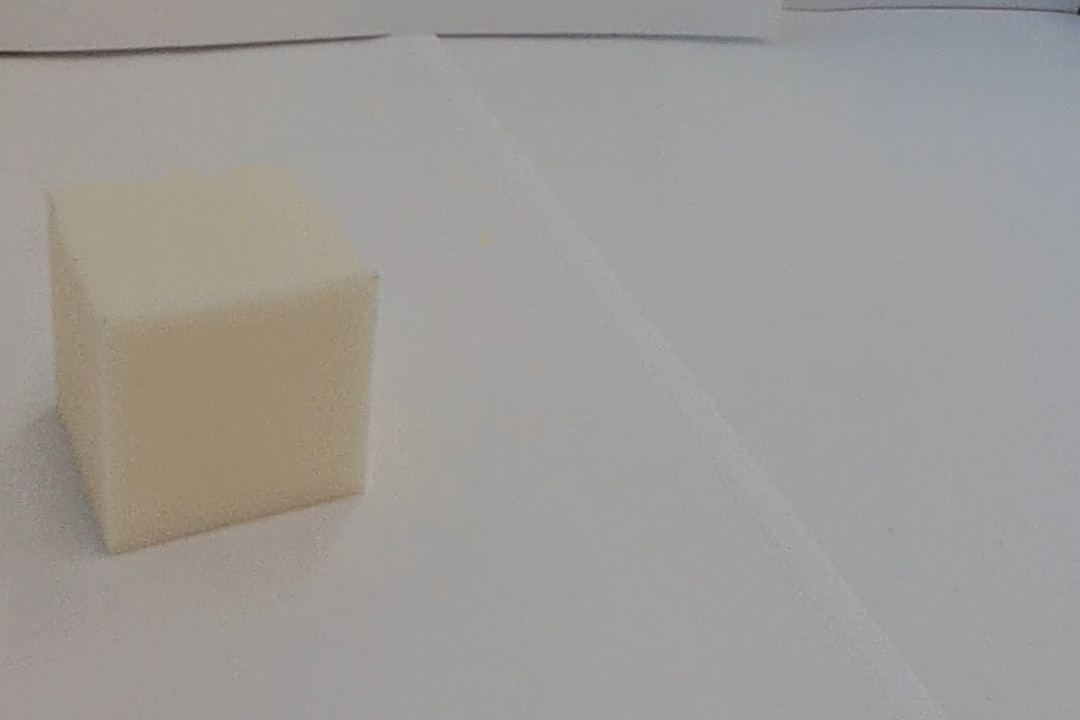
Label: Cuboid